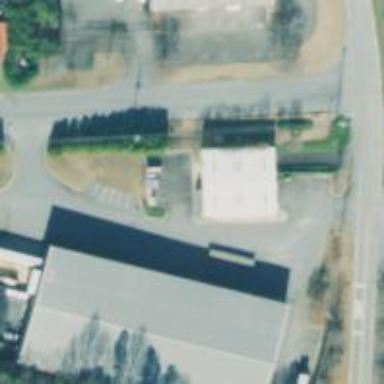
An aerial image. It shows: Commercial building.